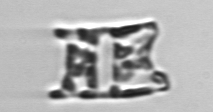
Label: Eucampia